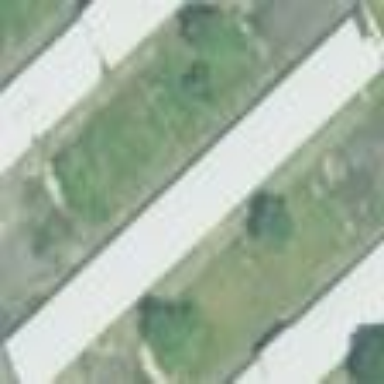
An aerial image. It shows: Stable building.